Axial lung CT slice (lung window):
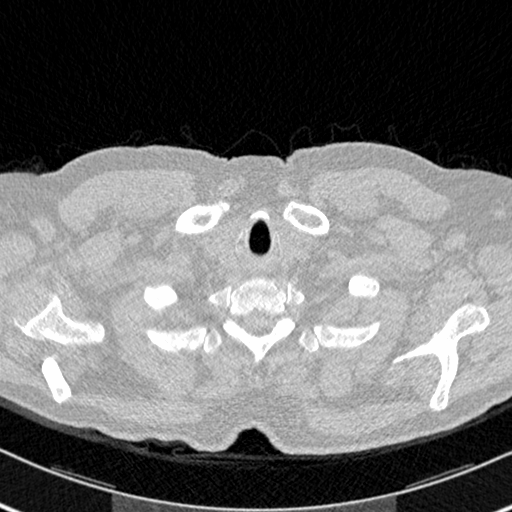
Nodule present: no